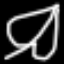
Label: leaf